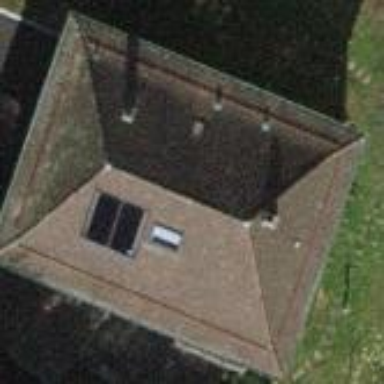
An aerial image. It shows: Detached building with roof shaped like quadruple saltbox.